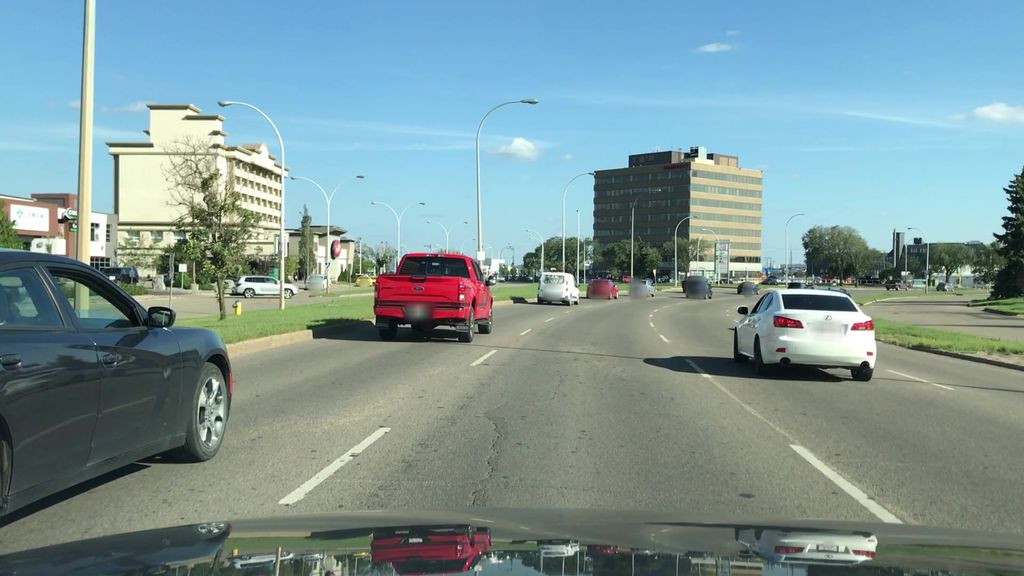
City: edmonton